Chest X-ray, AP view. Patient: 32 years old, sex M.
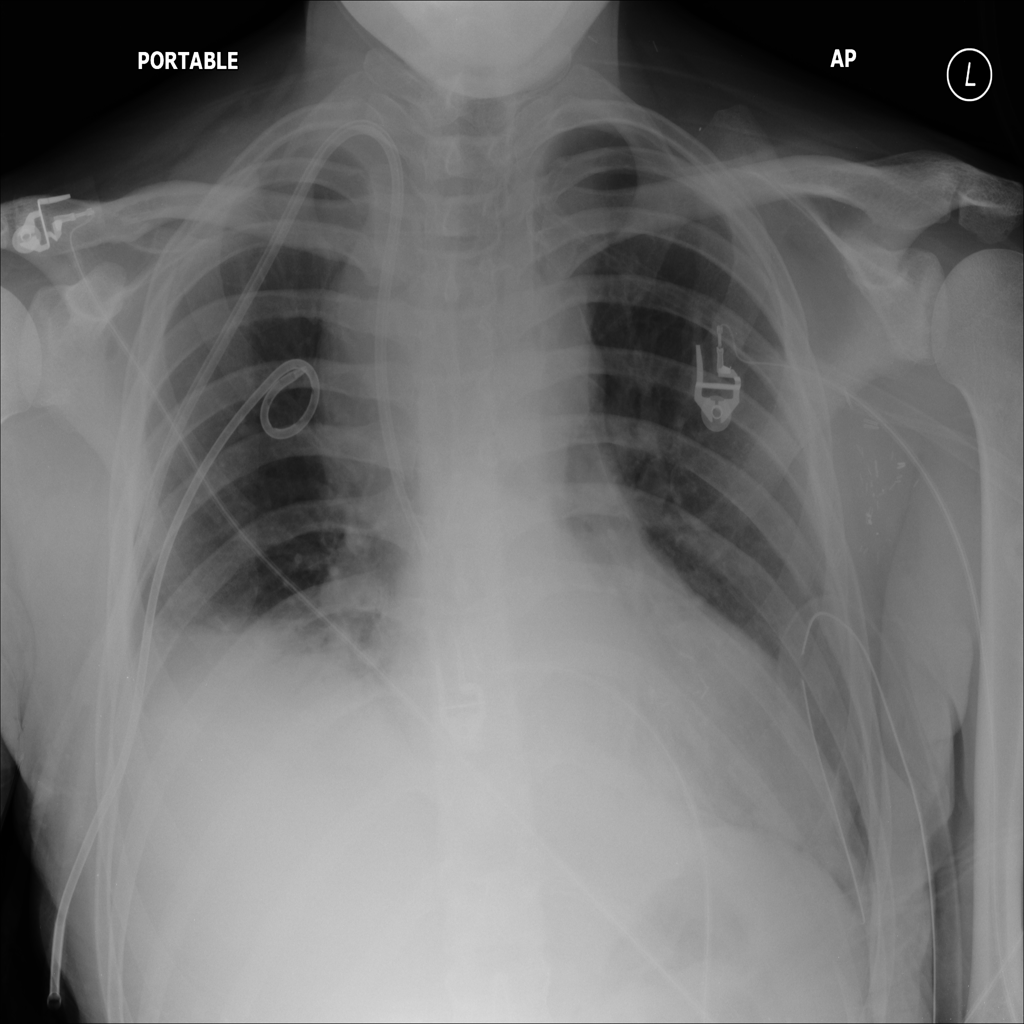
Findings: Atelectasis, Effusion, Mass